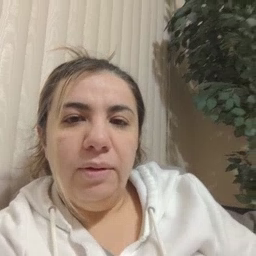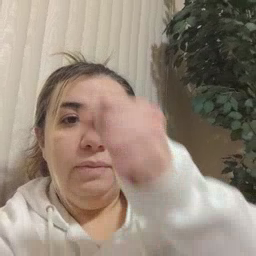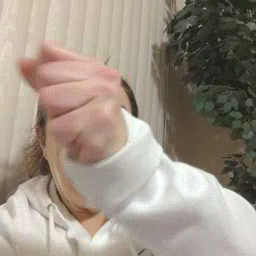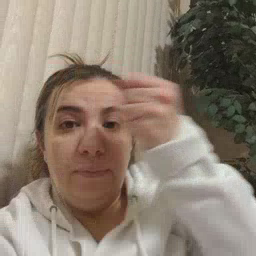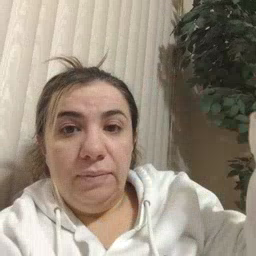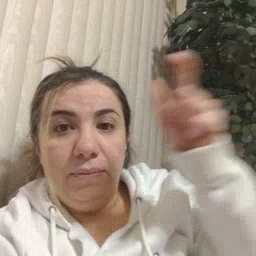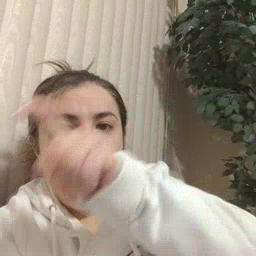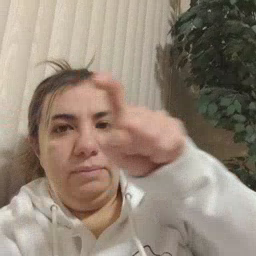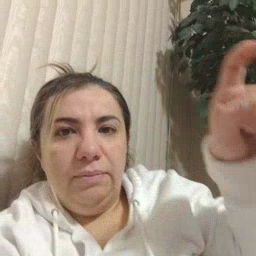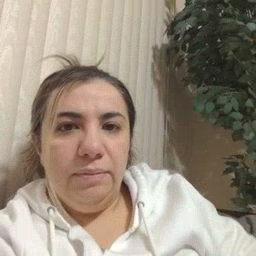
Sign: closet